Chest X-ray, PA view. Patient: 76 years old, sex F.
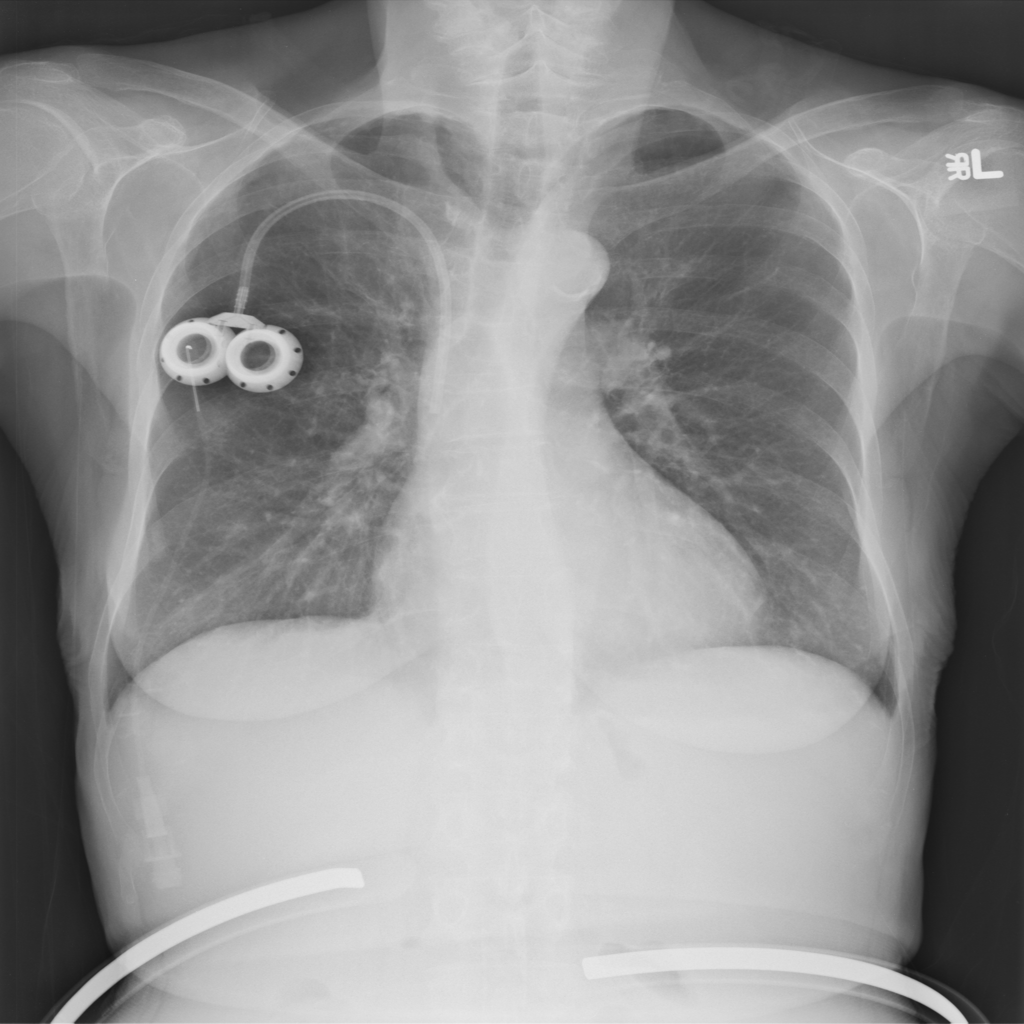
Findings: Effusion